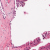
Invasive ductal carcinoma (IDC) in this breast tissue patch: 0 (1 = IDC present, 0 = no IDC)